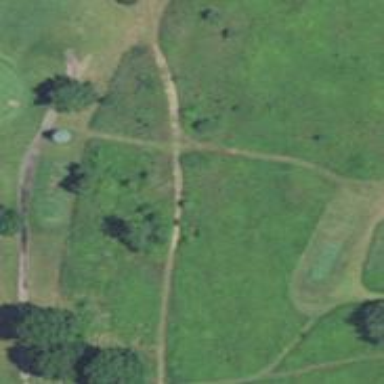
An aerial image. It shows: Path designated for golf carts.